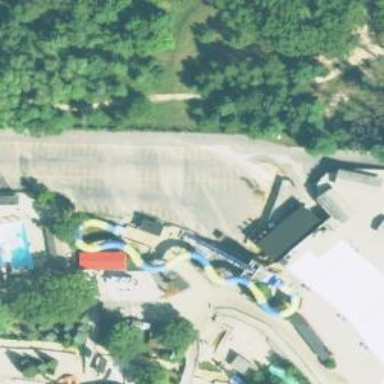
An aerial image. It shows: Water slide attraction.